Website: home-depot
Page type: billing-address
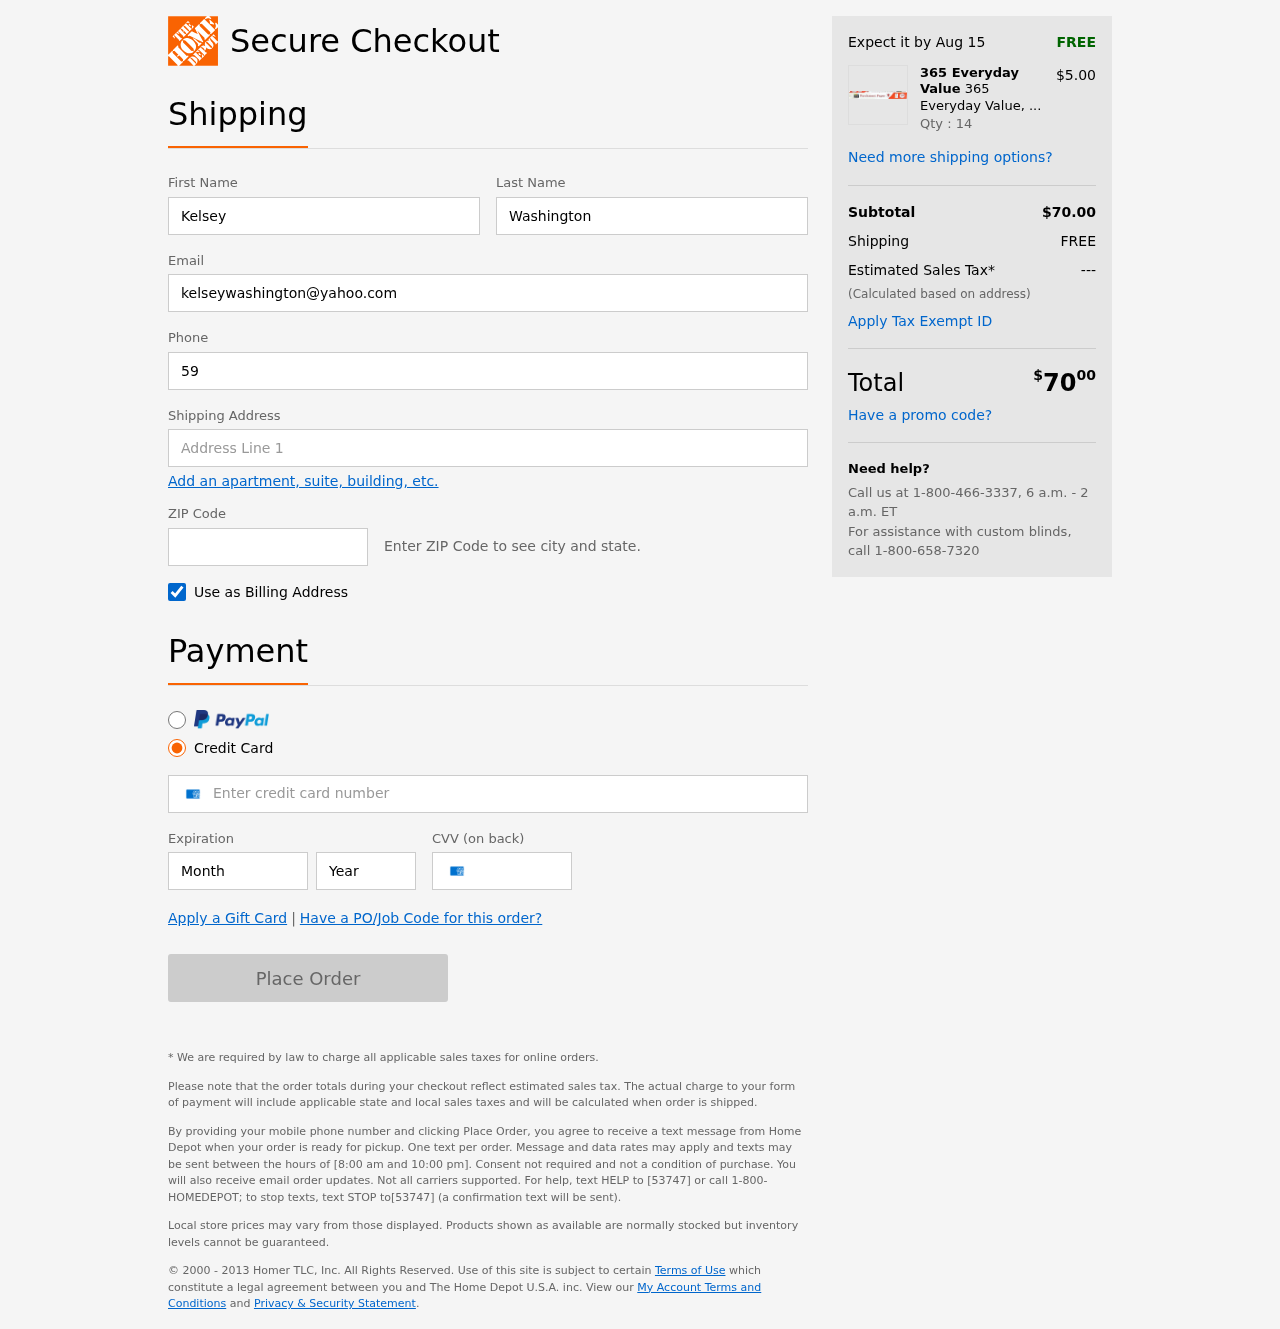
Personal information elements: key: PII_FIRSTNAME
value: Kelsey
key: PII_LASTNAME
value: Washington
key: PII_EMAIL
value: kelseywashington@yahoo.com
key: PII_PHONE
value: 5909274784
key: PII_STREET
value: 578 Maria Greens Apt. 569
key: PII_POSTCODE
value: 80333
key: PII_CARD_NUMBER
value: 3404 4573 7499 109
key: PII_CARD_EXPIRY_MONTH
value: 06
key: PII_CARD_CVV
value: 2435
Product elements: key: PRODUCT1_BRAND
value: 365 Everyday Value
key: PRODUCT1_NAME
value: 365 Everyday Value, Parchment Paper, 72 SQ FT
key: PRODUCT1_PRICE
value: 5
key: PRODUCT1_QUANTITY
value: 14
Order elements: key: ORDER_DELIVERY_DATE
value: Aug 15
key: ORDER_SUBTOTAL
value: $70.00
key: ORDER_SHIPPING_COST
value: FREE
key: ORDER_TAX
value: ---
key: ORDER_TOTAL2
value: $7000